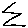
Label: zigzag